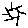
Label: sun